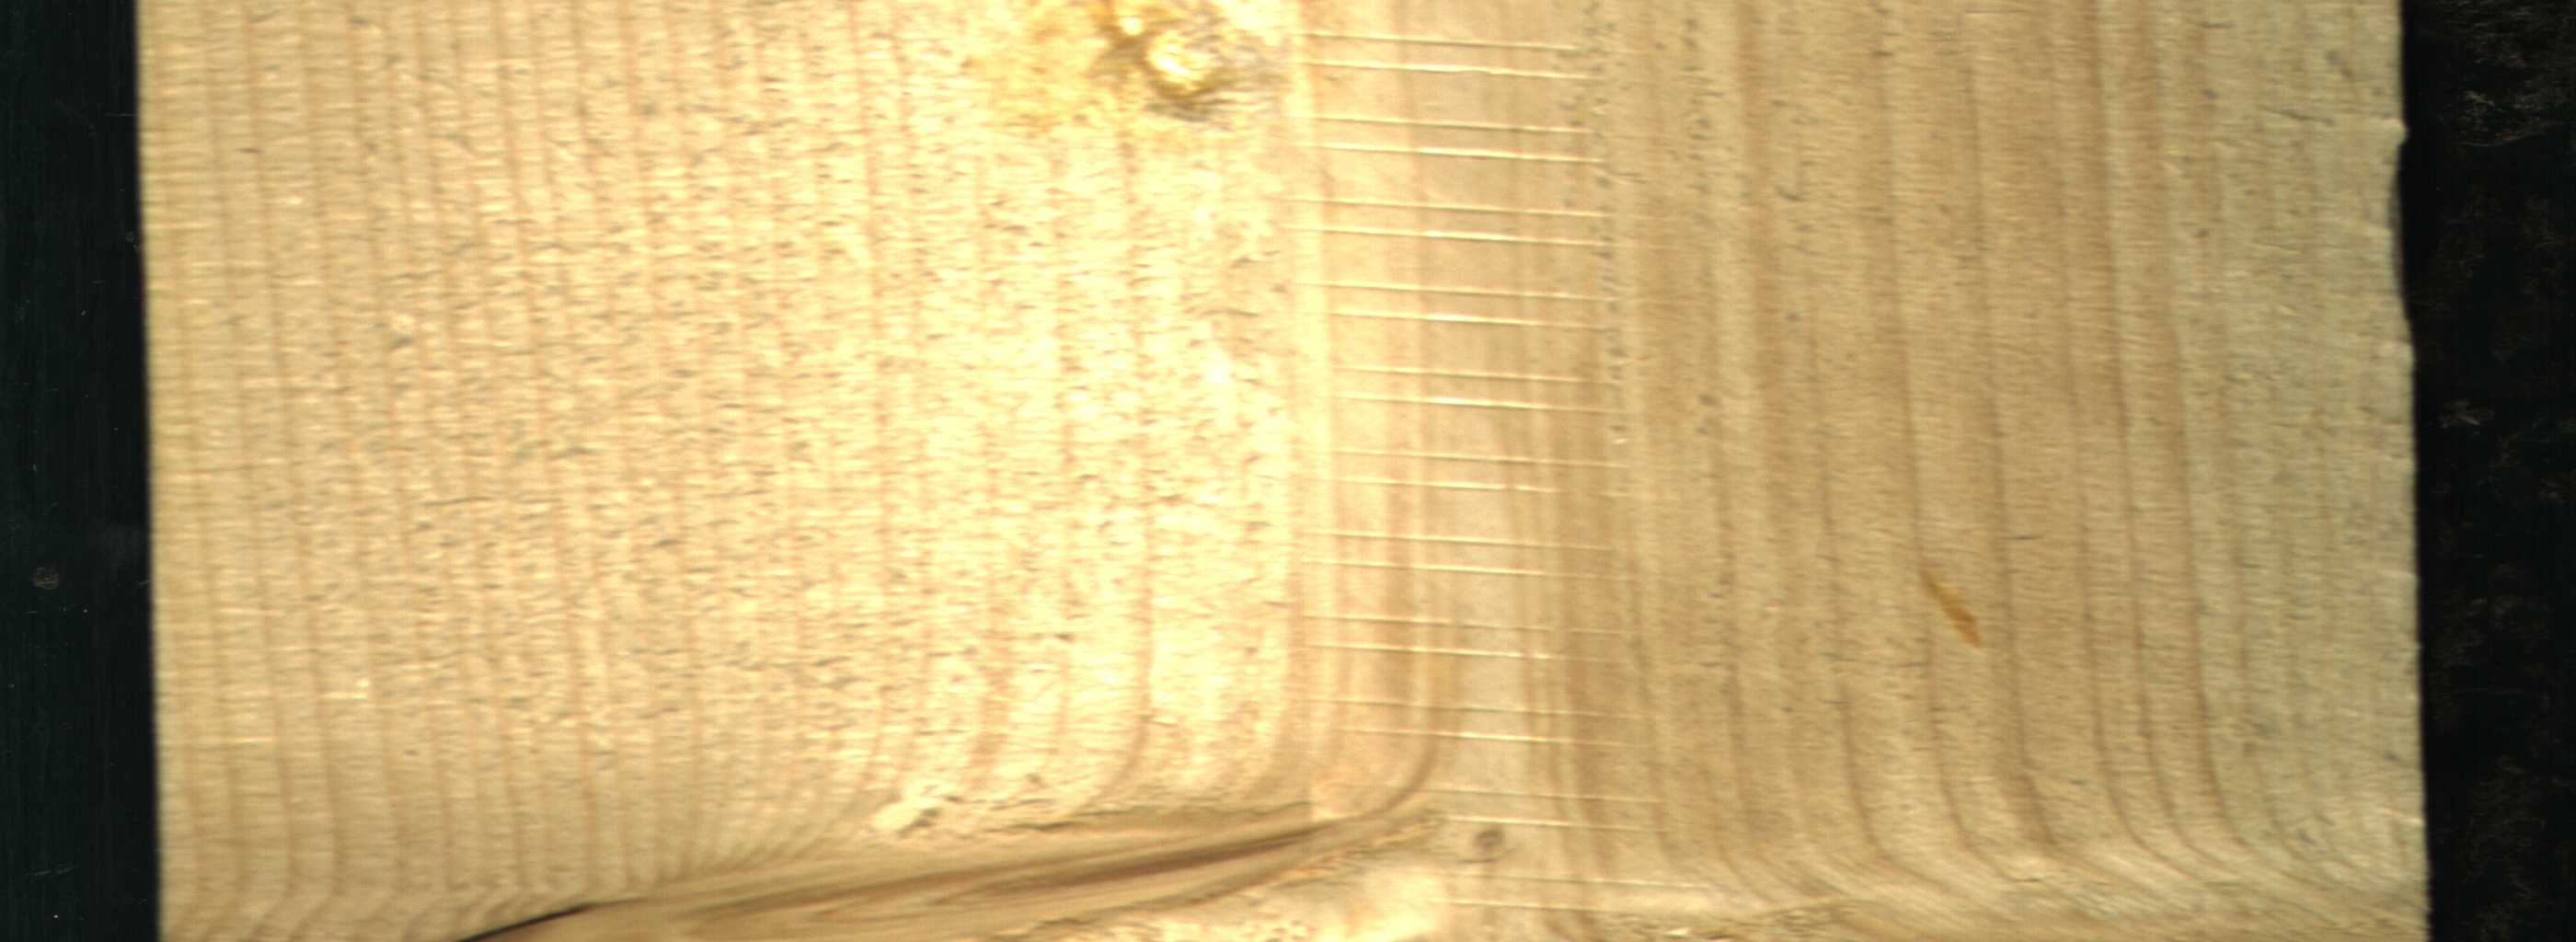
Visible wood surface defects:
resin
Dead_Knot
Live_Knot
Live_Knot